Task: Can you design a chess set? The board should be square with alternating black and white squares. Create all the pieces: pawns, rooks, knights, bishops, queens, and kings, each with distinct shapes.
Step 4184:
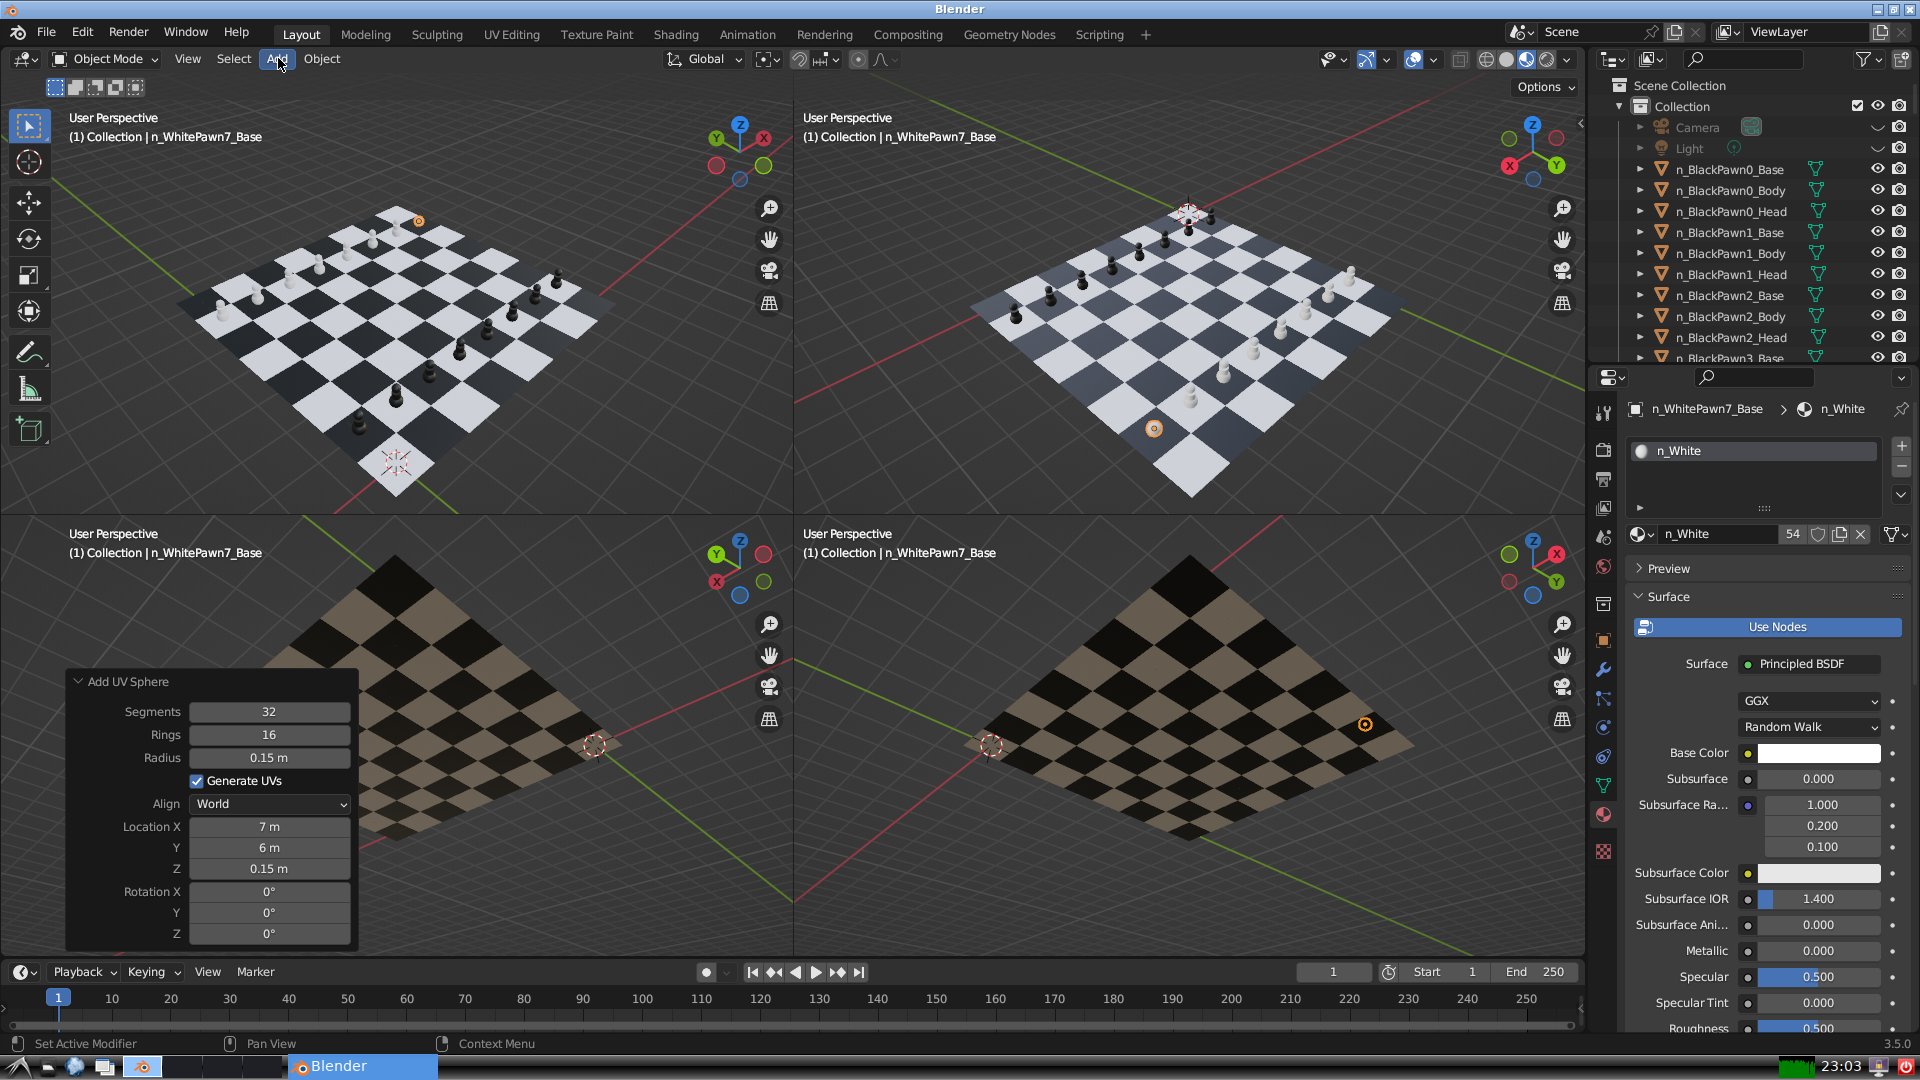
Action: click: no